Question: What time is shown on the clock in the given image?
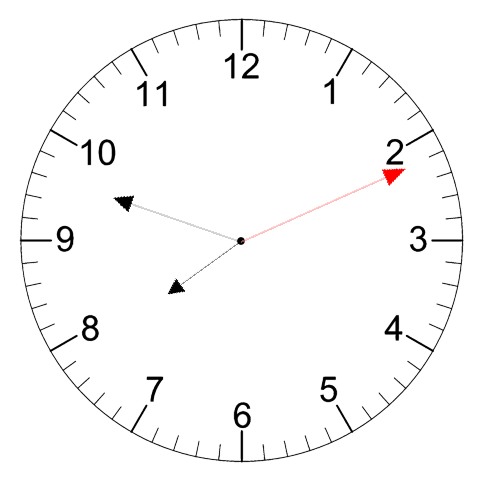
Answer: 07:48:11